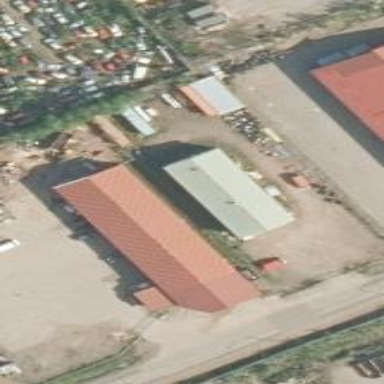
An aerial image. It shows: Industrial building.